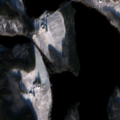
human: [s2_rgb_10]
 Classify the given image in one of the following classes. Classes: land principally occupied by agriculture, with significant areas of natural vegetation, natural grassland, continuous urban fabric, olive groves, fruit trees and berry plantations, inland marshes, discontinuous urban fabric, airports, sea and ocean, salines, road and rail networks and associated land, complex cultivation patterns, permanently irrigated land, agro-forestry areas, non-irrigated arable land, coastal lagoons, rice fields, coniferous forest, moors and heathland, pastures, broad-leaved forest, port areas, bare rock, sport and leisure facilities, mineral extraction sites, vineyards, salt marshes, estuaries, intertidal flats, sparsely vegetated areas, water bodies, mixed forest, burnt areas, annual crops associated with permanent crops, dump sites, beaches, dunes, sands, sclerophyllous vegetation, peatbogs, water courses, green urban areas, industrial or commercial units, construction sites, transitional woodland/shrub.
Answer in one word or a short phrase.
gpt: land principally occupied by agriculture, with significant areas of natural vegetation, coniferous forest, mixed forest, water bodies